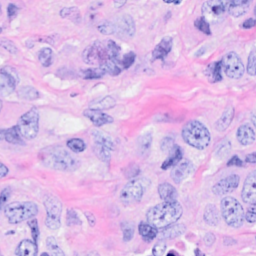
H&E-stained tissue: Breast